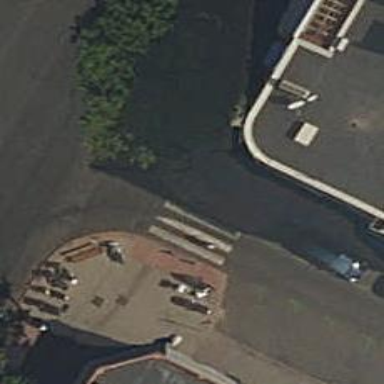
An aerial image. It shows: Footway crossing paved with paving stones.